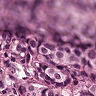
Metastatic tissue present: yes